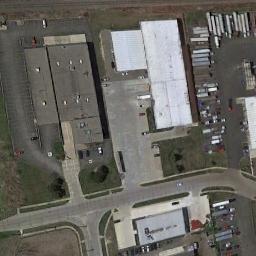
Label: industrial_area